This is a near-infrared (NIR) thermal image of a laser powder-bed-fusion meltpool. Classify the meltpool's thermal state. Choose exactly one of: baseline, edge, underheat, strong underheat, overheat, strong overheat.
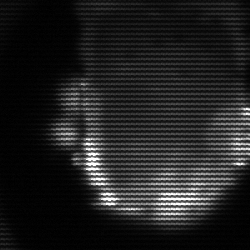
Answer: baseline